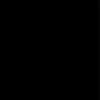
Label: dusty